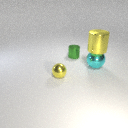
large yellow metal cylinder above large cyan metal sphere